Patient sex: M
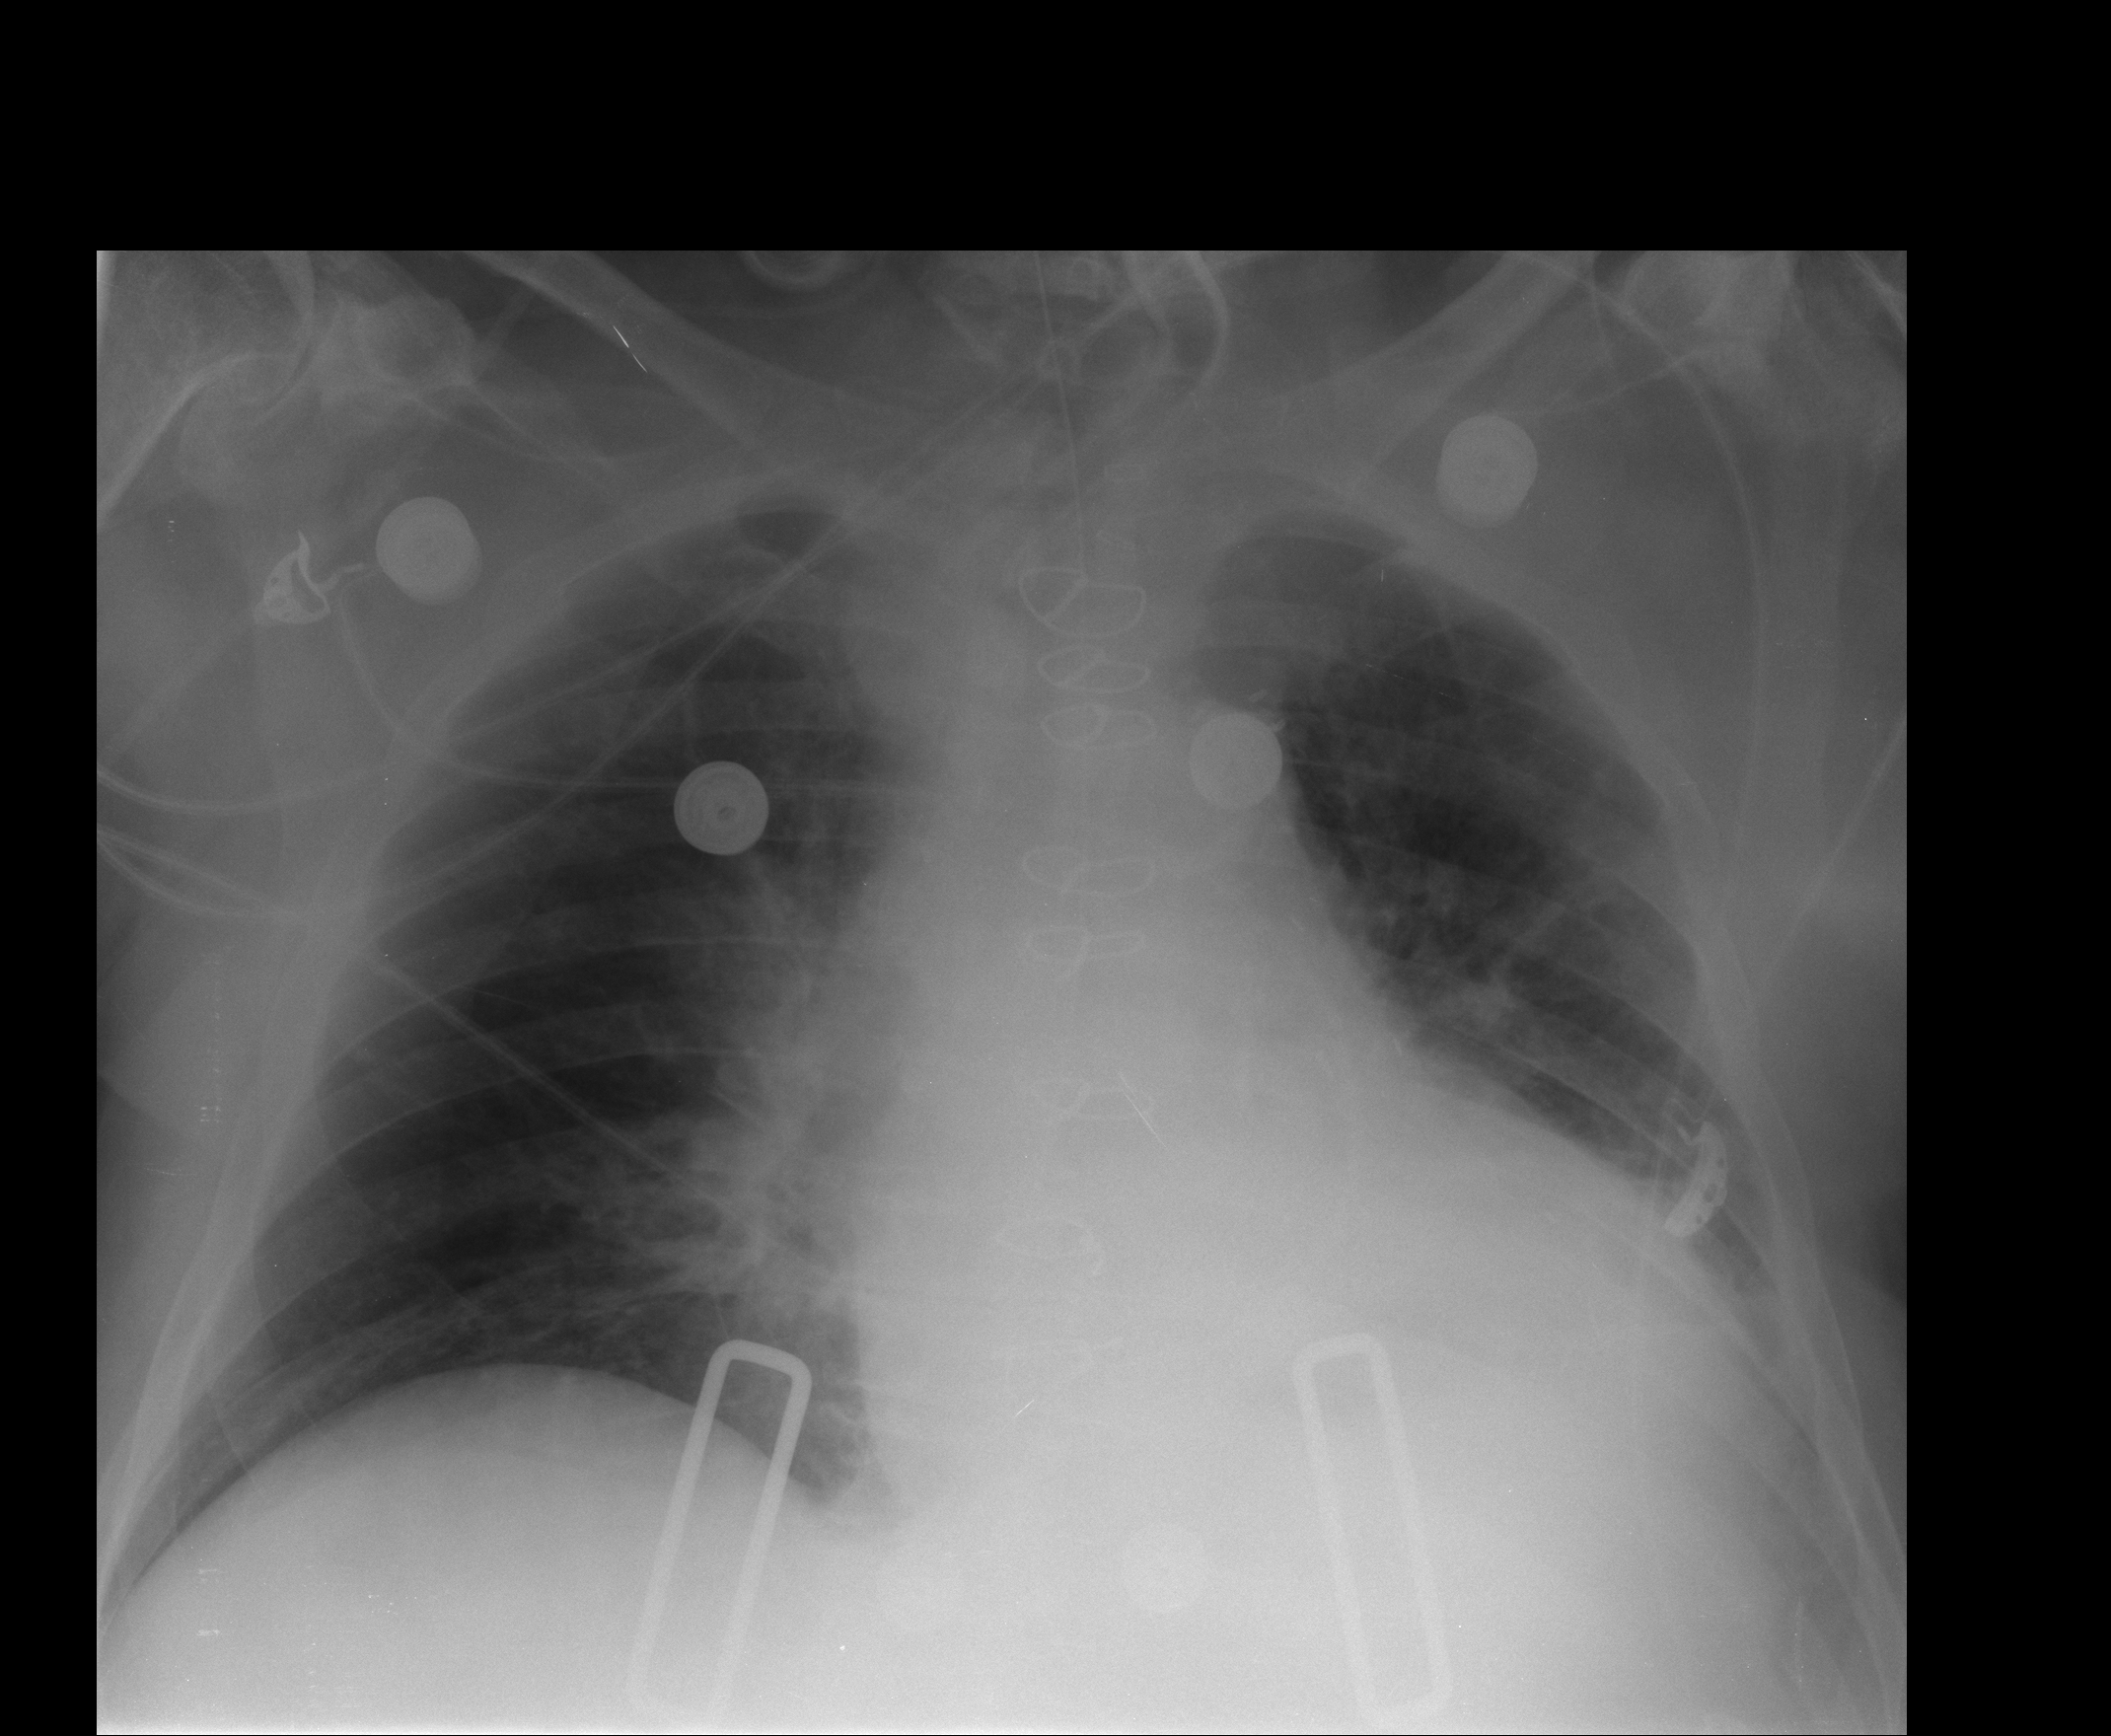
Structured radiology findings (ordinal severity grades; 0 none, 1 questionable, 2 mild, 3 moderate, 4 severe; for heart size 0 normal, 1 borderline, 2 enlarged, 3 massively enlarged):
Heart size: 2
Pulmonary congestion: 3
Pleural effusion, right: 0
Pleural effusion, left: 2
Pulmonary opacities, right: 2
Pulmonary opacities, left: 2
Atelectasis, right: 2
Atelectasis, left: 2